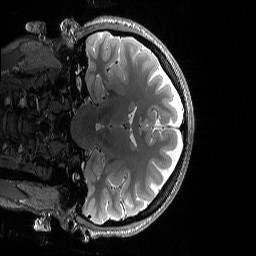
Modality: T2w
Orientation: coronal
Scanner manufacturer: siemens
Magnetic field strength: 3 T
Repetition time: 3.2 s
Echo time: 0.565 s